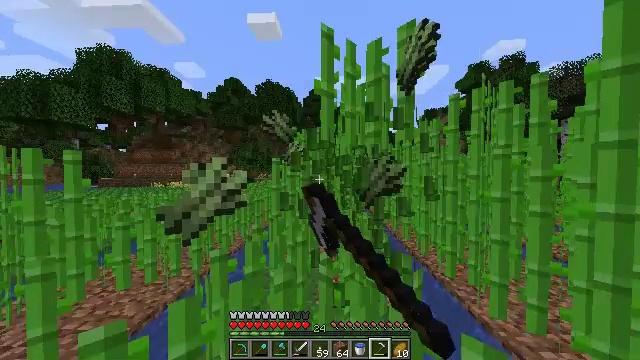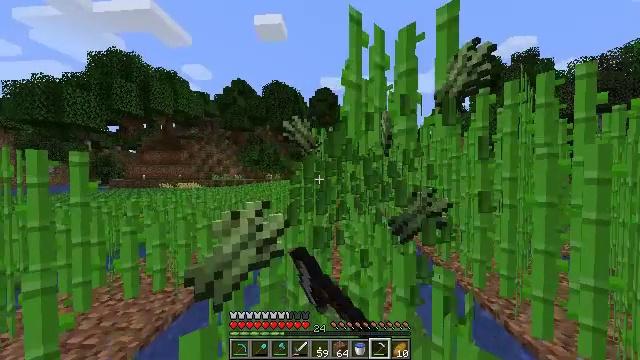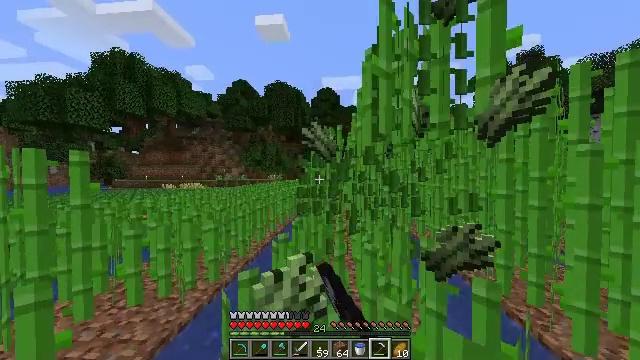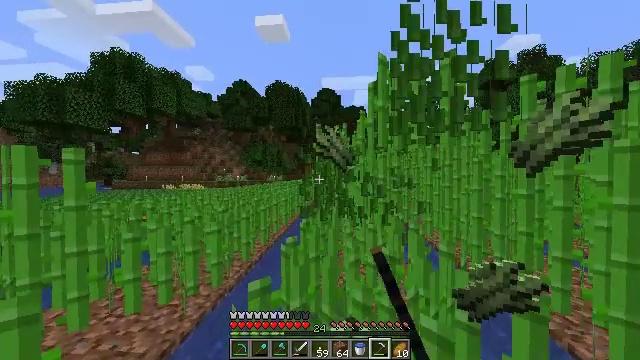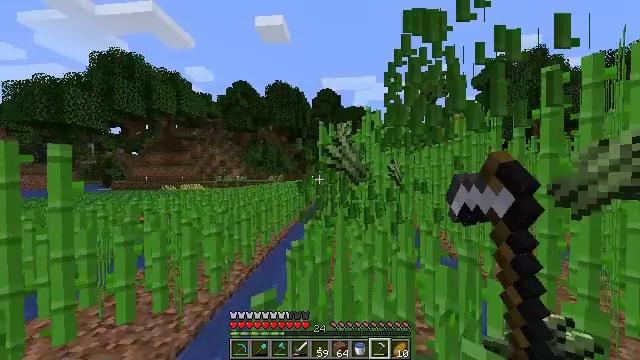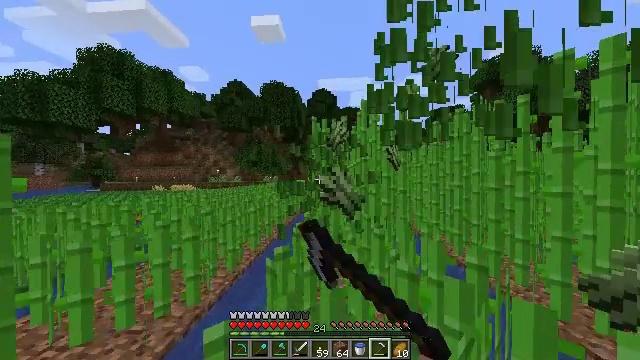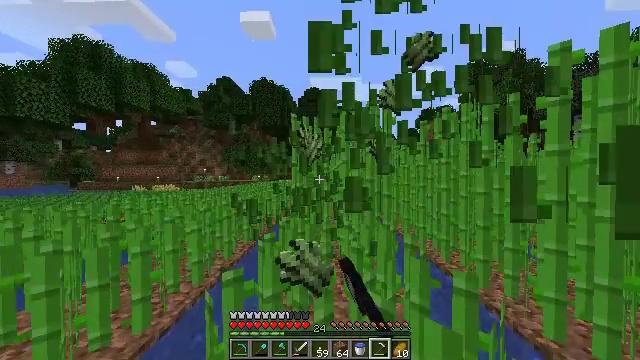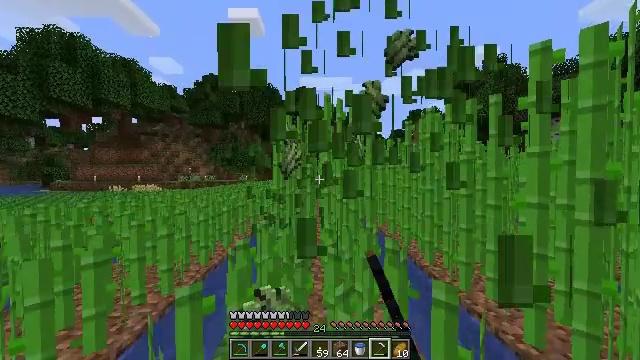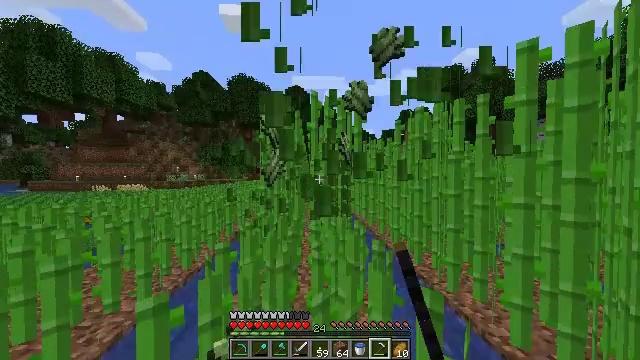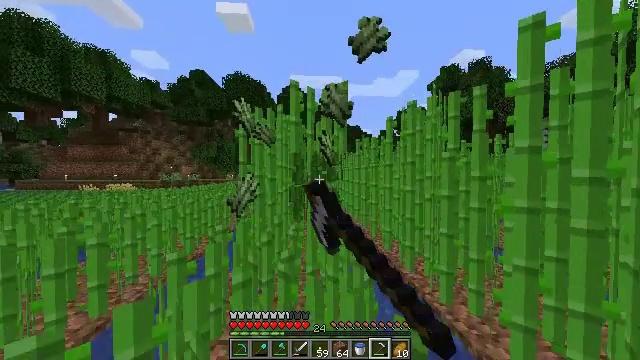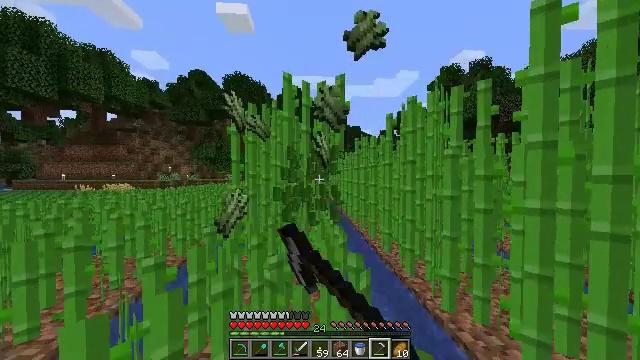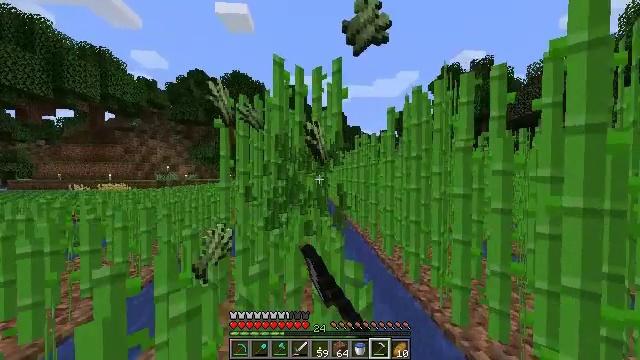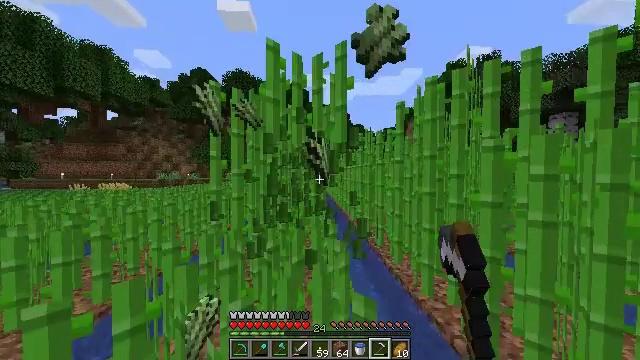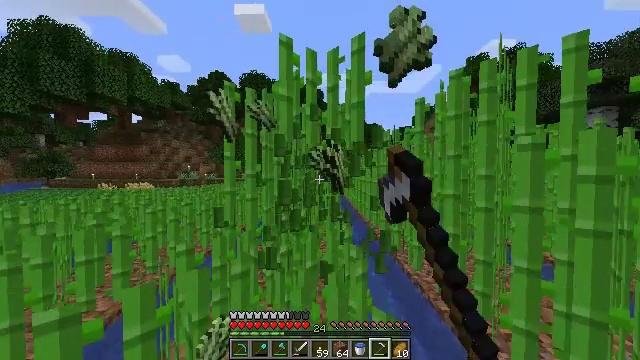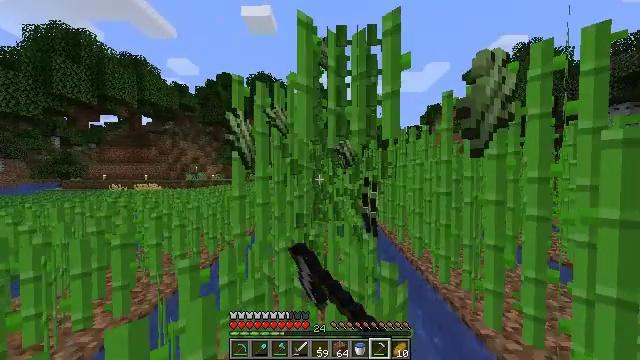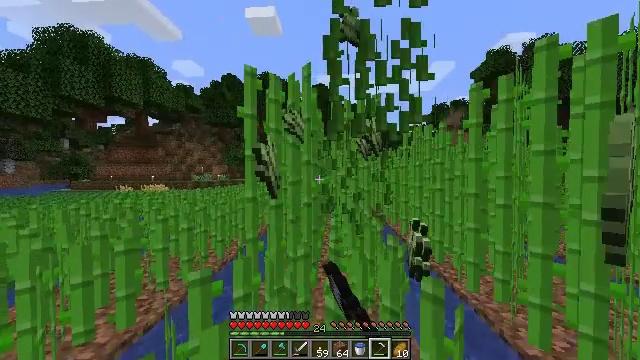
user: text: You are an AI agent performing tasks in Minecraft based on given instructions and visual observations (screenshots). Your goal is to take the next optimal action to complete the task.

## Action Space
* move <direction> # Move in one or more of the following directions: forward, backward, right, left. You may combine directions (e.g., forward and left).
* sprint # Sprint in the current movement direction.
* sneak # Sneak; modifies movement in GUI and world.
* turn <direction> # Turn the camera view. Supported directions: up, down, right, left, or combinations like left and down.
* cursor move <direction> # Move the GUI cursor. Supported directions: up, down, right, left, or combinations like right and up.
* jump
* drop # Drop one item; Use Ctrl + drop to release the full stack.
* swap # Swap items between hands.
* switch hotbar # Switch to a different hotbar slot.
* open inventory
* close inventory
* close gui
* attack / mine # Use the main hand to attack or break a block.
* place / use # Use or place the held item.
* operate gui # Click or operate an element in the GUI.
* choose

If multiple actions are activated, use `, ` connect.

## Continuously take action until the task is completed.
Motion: motion action
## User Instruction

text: Break the sugar cane.
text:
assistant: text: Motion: move forward and move left, sprint, turn left, attack / mine
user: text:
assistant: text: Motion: move forward and move left, sprint, attack / mine
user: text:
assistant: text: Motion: move forward, sprint, attack / mine
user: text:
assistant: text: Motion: move forward and move right, sprint, attack / mine
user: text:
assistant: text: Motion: move forward and move right, sprint, turn right, attack / mine
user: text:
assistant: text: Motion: move forward and move right, sprint, turn right, attack / mine
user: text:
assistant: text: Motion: move forward and move right, sprint, turn right, attack / mine
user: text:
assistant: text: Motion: move forward and move right, sprint, turn right, attack / mine
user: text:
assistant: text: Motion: move forward, sprint, attack / mine
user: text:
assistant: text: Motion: move forward, sprint, attack / mine
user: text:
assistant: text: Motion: move forward, sprint, attack / mine
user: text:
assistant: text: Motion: move forward, sprint, attack / mine
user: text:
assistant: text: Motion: move forward and move left, sprint, turn left, attack / mine
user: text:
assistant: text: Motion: move forward and move left, sprint, turn left, attack / mine
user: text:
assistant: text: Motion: move forward and move left, sprint, turn left, attack / mine
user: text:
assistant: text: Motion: move forward and move left, sprint, attack / mine
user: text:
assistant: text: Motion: move forward and move left, sprint, attack / mine
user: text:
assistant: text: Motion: move forward, sprint, attack / mine
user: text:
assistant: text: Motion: move forward, sprint, attack / mine
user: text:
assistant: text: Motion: move forward and move right, sprint, attack / mine
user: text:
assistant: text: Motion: move forward and move right, sprint, turn right, attack / mine
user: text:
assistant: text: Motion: move forward and move right, sprint, turn right, attack / mine
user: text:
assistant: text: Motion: move forward and move right, sprint, attack / mine
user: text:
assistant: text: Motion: move forward, sprint, attack / mine
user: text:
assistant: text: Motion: move forward, sprint, attack / mine
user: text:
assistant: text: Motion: move forward, sprint, attack / mine
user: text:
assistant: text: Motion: move forward, sprint, turn left, attack / mine
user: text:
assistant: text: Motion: move forward and move left, sprint, turn left, attack / mine
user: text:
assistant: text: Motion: move forward and move left, sprint, turn left, attack / mine
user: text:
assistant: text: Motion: move forward and move left, sprint, turn left, attack / mine